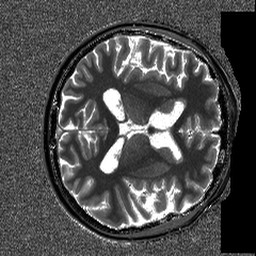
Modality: T1map
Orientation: axial
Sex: female